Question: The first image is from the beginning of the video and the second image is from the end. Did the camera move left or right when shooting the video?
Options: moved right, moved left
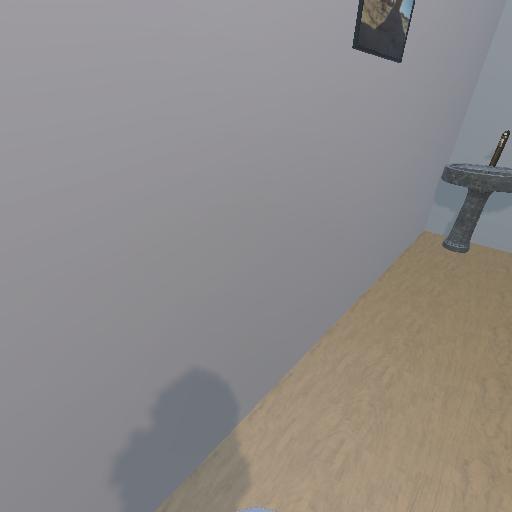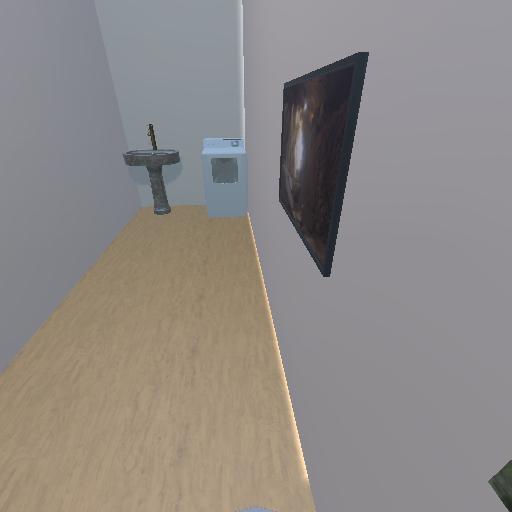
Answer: moved right